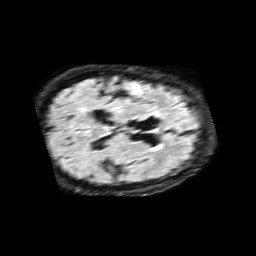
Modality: FLAIR
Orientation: axial
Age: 76
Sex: female
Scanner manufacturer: philips
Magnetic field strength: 1.5 T
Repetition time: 6 s
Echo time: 0.1165 s